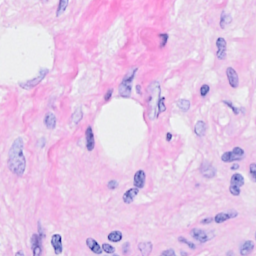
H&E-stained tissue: Breast